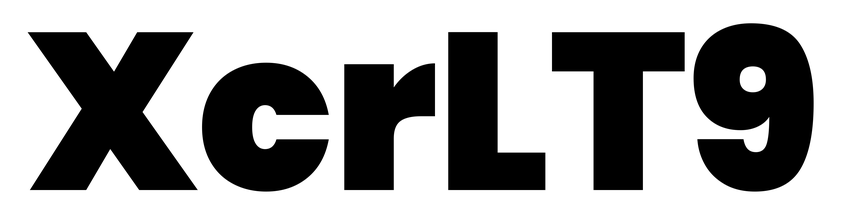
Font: Poppins-Black